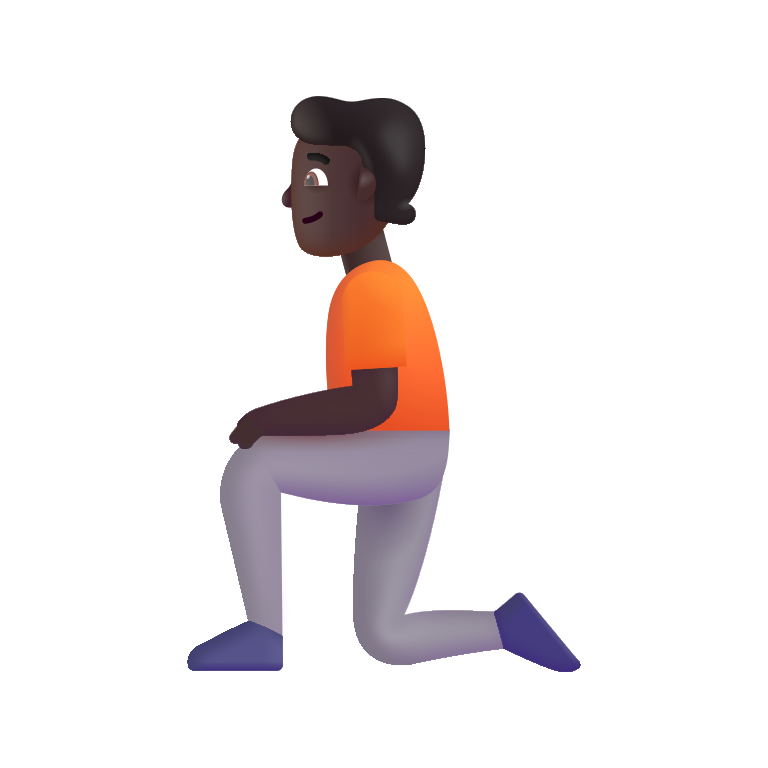
person kneeling color dark